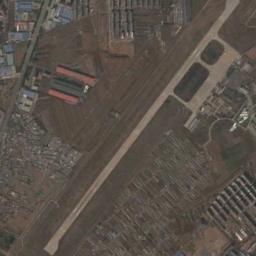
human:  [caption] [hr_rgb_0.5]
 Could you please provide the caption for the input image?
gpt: An airport with a runway and many buildings is surrounded by a residential area and brown farmland .

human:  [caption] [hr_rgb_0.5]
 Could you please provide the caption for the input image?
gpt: The airport is surrounded by neat terraces .

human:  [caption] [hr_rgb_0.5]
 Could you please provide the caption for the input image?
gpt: An airport with a runway and an open area in the vacant lot and some buildings arranged neatly beside .

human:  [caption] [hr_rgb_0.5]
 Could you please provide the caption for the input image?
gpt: There is an airport built in bare land next to some buildings .

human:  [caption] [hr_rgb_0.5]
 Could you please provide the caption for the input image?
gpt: The road is straight  at the airport .